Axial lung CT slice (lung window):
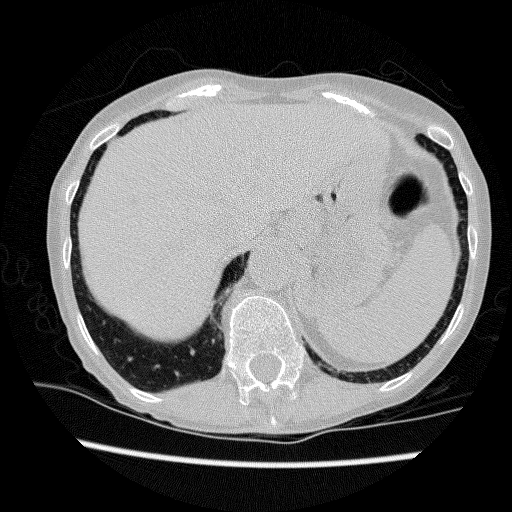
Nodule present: no